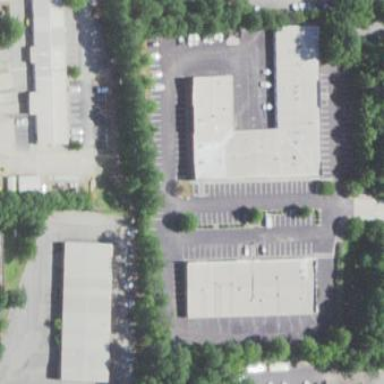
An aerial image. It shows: Commercial building.